Question: ### The problem
I'm trying to create a regex in which we can check if all letters present in some reference set are present in some other string, but only in odd numbers (1, 3, 5, ...).
Here is a (very) crude image of the <URL> representing the problem:

### My (broken) solution
I started using a finite set, '{a, b}', so I would essentially check "are there both an odd number of 'a's and an odd number of 'b's in the string?"
Unfortunately I did not get far on my own. I first read <URL>
: '^((ab|ba)(bb|aa)?|(bb|aa)?(ab|ba))+$'. This basically checks if there is 'ab' or 'ba' followed by 'bb' or 'aa' or nothing, which would result in 'ab', 'ba', 'abaa', 'abbb', 'baaa', or 'babb'. (It also does the reverse of this, checking the double-letter first.) This can then repeat, indefinitely. The problem I have is I cannot seem to adjust it to match the string 'bbaaba' without also matching 'bbaa'.
Additionally, the method above can not be dynamically adjusted to account for '{a, b, c}', for example, though I'm willing to forgo this to solve the initial problem.
### Testing
Here are my test strings and the desired output, with the reasons in parentheses:
'''
"ba" # True (1a, 1b)
"abbb" # True (1a, 3b)
"bbba" # True (1a, 3b)
"bbab" # True (1a, 3b)
"ababab" # True (3a, 3b)
"bbaaba" # True (3a, 3b)
"abb" # False (2b)
"aabb" # False (2a, 2b)
"aabba" # False (2b)
"" # False (0a, 0b is "even")
"a" # False (0b is "even")
"b" # False (0a is "even")
'''
### Question
So, is this possible through regex? Or are regular expressions more limited than a DFA? I am aware that it can be done through a basic loop, but this isn't what I'm going for.
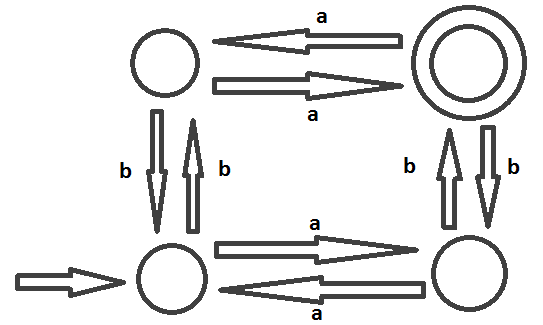
Answer: Here's one way to do it, using lookaheads to assert each condition in turn.
'''
^(?=[^a]*a(?:[^a]*a[^a]*a)*[^a]*$)(?=[^b]*b(?:[^b]*b[^b]*b)*[^b]*$)(.*)$
'''
Here's <URL>
I will be adding an explanation shortly.
---
We only need to look at one half:
'''
(?= [^a]*a (?:[^a]*a[^a]*a) * [^a]*$ )
| | | | |
| | | | Only accept non-'a's to the end.
| | | |
| | | Zero or more of these pairs of 'a's.
| | |
| | Strictly a pair of 'a's.
| |
| Find the first 'a'.
|
Use a lookahead to assert multiple conditions.
'''